Question: I want to get the text in the HTML below. It should have the xpath:
'''
//*[@id="context_bar"]/table/tbody/tr/td[5]/div
'''
How do I convert the following Python ElementTree code to Selenium?
'''
browser.find_element_by_xpath('//*[@id="context_bar"]/table/tbody/tr/td[5]/div/@title').text()
'''
with the following HTML:

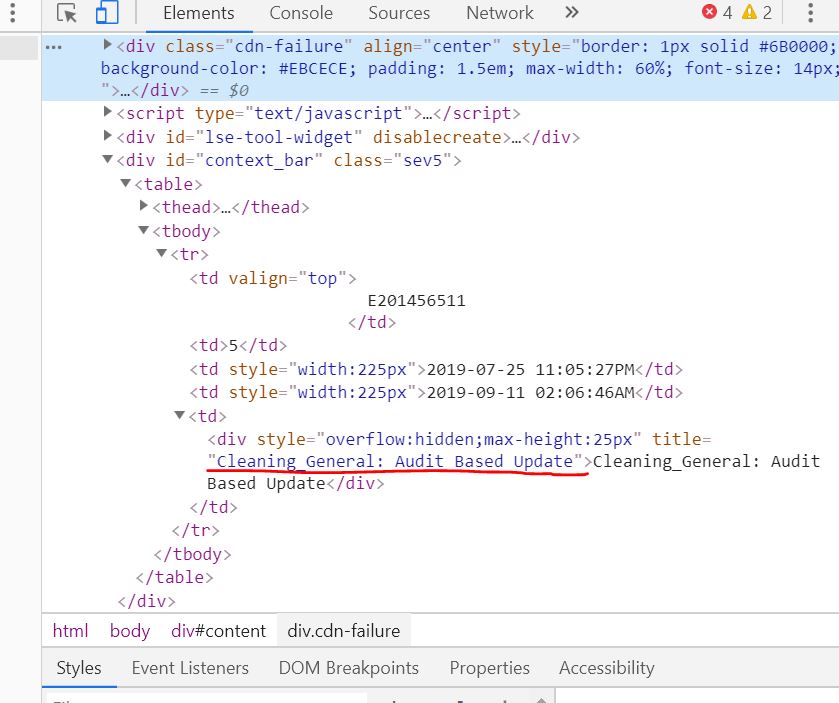
Answer: The method you're calling is 'find_element_by_xpath' so it will return an element.
if you want to get an attribute of an element then you'll need to call 'elem.get_attribute(...)'
'''
div = browser.find_element_by_xpath('//*[@id="context_bar"]/table/tbody/tr/td[5]/div')
title = div.get_attribute('title')
'''